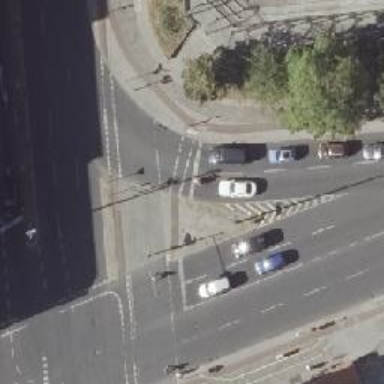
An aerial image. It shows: Crossing with traffic signals.